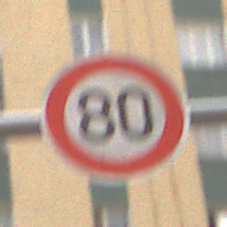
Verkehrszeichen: Geschwindigkeit80
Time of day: MorningAfternoon
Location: Outdoor (Urban)
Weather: Overcast
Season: NotSpecified
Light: Natural